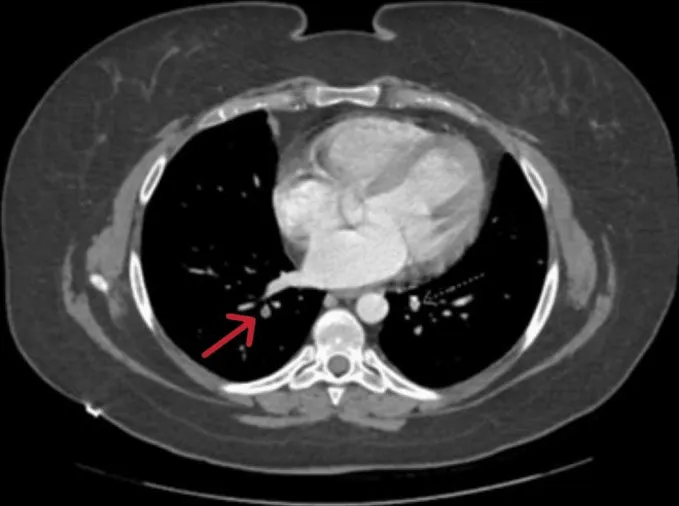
CT scan of the chest (axial view) with contrast showing the right pulmonary embolism (red arrow).
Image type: radiology (ct)